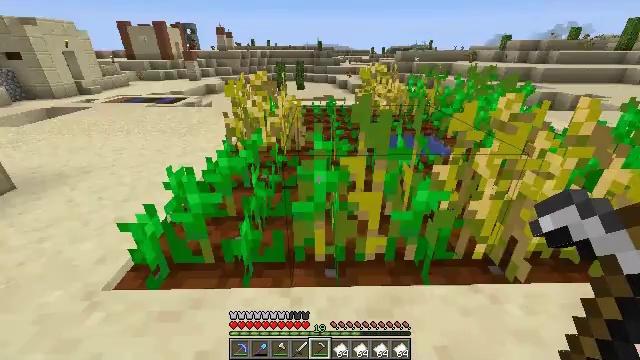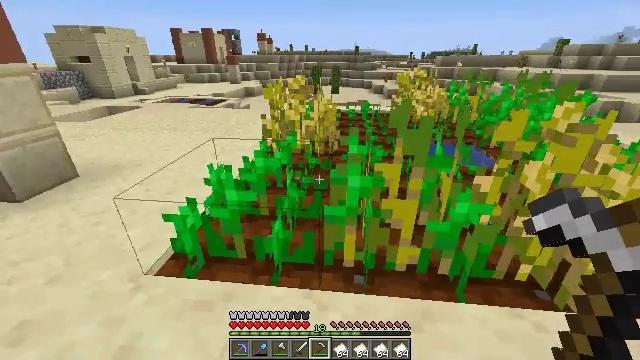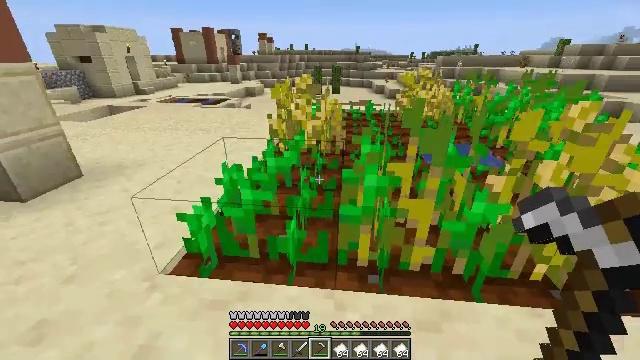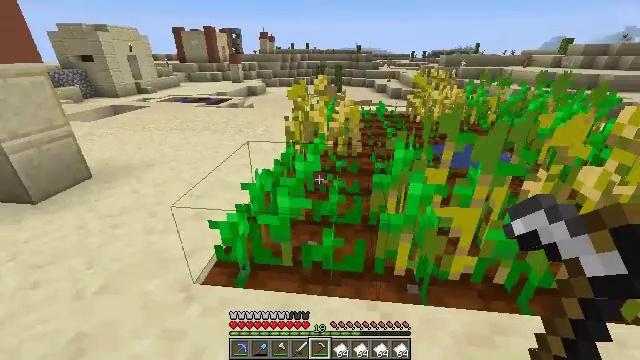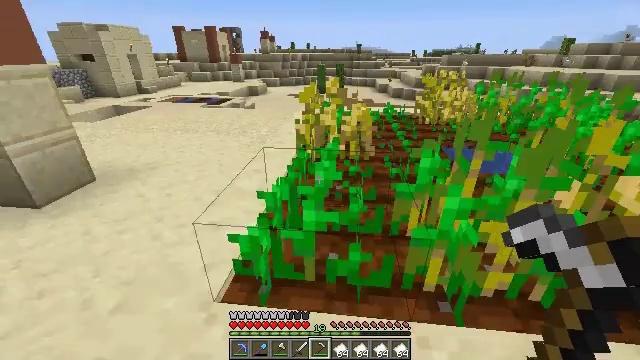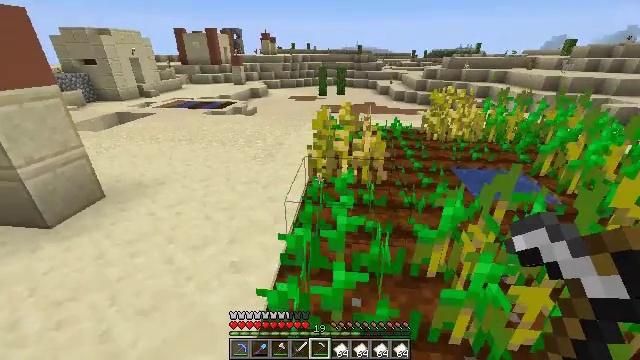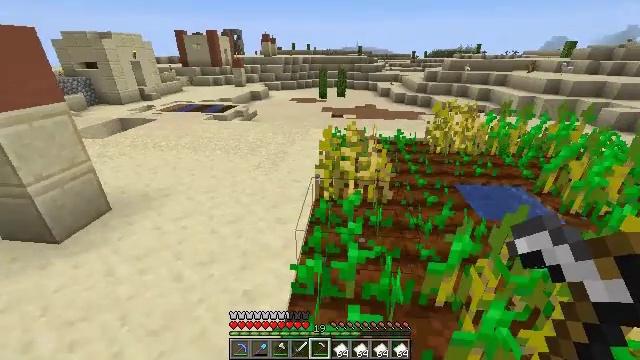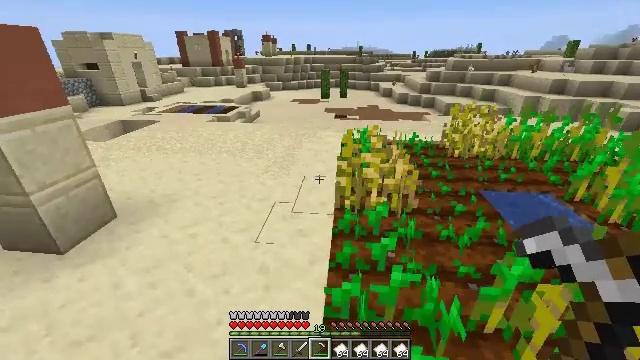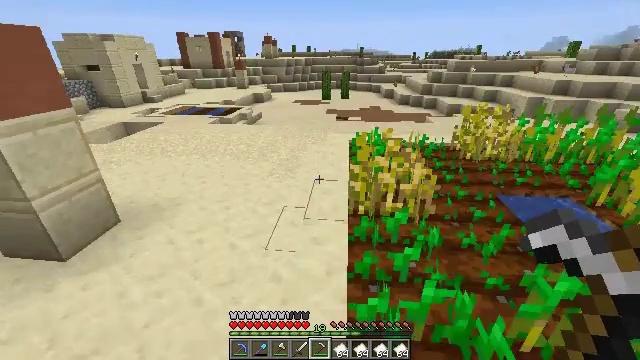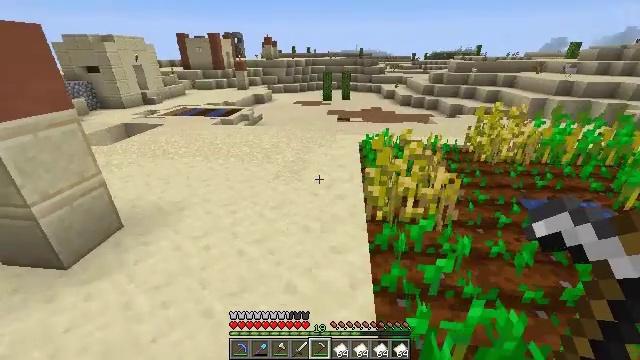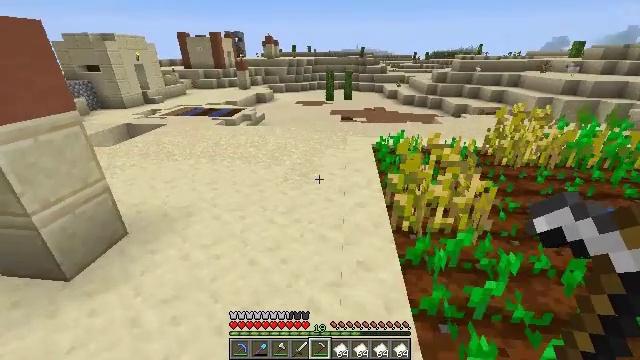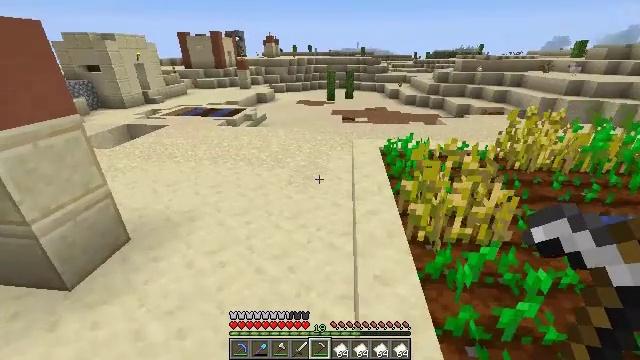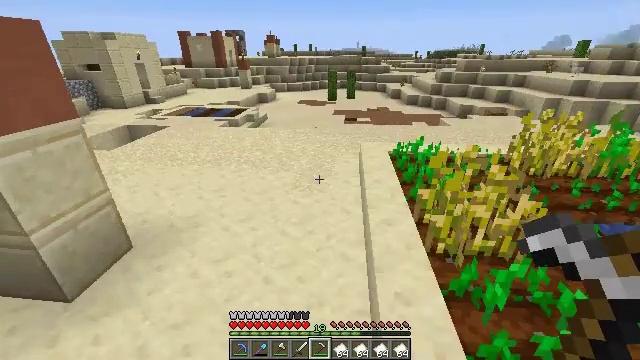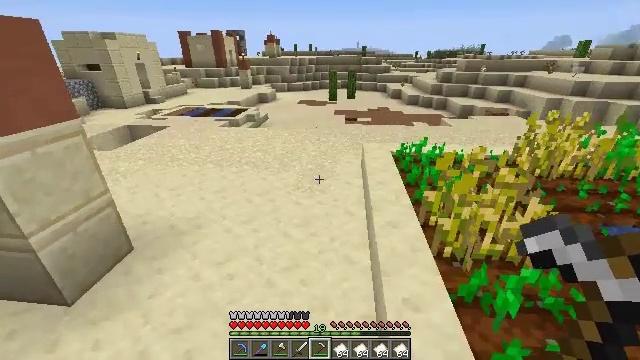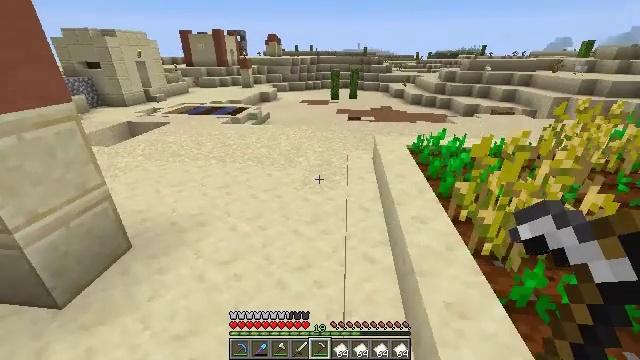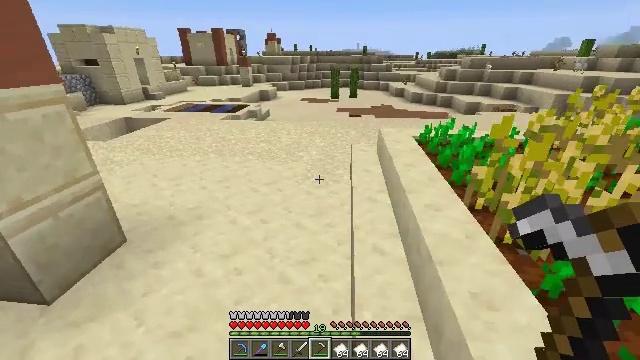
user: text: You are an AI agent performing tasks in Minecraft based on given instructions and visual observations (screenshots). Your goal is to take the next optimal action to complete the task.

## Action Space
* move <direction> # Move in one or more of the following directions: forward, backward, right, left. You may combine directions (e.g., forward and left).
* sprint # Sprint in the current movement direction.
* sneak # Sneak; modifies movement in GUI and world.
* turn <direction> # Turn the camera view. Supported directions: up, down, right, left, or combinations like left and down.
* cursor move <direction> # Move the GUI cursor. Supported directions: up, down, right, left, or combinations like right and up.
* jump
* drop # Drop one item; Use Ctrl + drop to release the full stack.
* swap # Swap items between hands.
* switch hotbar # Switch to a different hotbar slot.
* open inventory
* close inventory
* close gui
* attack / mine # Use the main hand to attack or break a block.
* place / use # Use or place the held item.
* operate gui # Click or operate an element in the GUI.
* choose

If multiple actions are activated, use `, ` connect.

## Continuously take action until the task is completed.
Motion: motion action
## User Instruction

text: Remove the acacia wall sign with a hit.
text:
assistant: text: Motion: move left, turn left
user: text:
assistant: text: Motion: move left
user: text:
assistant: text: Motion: move forward and move left
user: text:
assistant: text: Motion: move forward and move left
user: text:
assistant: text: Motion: move forward and move left
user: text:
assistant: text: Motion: move forward and move left
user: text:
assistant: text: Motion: move forward and move left
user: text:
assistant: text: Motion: move forward and move left
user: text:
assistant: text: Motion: move forward and move left
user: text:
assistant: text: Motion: move forward and move left
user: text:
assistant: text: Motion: move forward and move left
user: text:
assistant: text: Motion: move forward and move left
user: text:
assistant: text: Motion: move forward and move left
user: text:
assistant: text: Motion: move forward
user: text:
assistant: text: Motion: move forward
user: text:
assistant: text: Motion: move forward
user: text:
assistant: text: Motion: move forward
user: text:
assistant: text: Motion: move forward
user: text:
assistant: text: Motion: move forward, turn left
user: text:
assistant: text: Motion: move forward, turn left
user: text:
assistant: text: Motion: move forward, turn left
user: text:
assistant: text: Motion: move forward, turn left
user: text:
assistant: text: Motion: move forward, sprint
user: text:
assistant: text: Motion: move forward, sprint
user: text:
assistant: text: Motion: move forward, sprint
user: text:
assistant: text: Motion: move forward, sprint, jump
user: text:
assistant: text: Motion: move forward, sprint, jump
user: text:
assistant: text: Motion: move forward, sprint, jump
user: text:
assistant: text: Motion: move forward, sprint, turn left and down, jump
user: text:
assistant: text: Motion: move forward, sprint, turn left and down, jump